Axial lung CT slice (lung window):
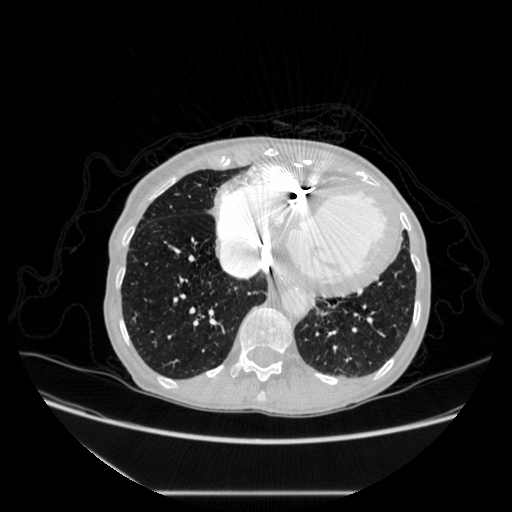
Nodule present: no